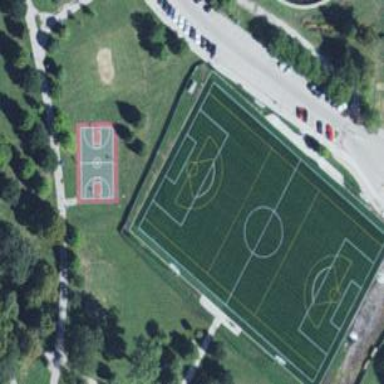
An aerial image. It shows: Artificial turf soccer pitch for leisure activities.